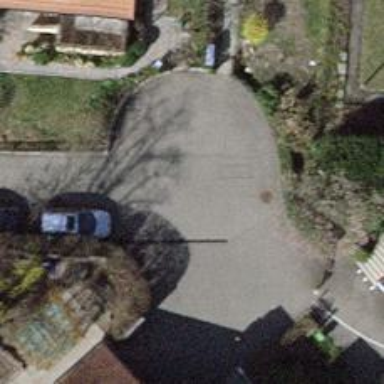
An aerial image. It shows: Turning circle on the road.